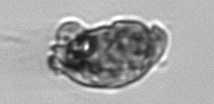
Label: Proterythropsis